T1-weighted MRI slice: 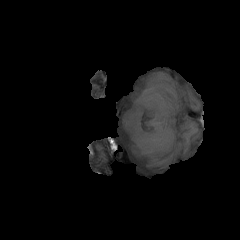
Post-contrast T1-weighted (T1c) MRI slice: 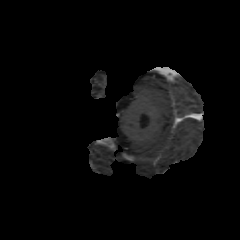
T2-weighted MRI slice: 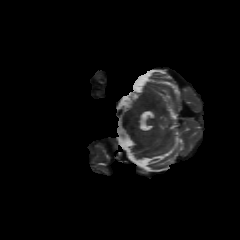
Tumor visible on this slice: no